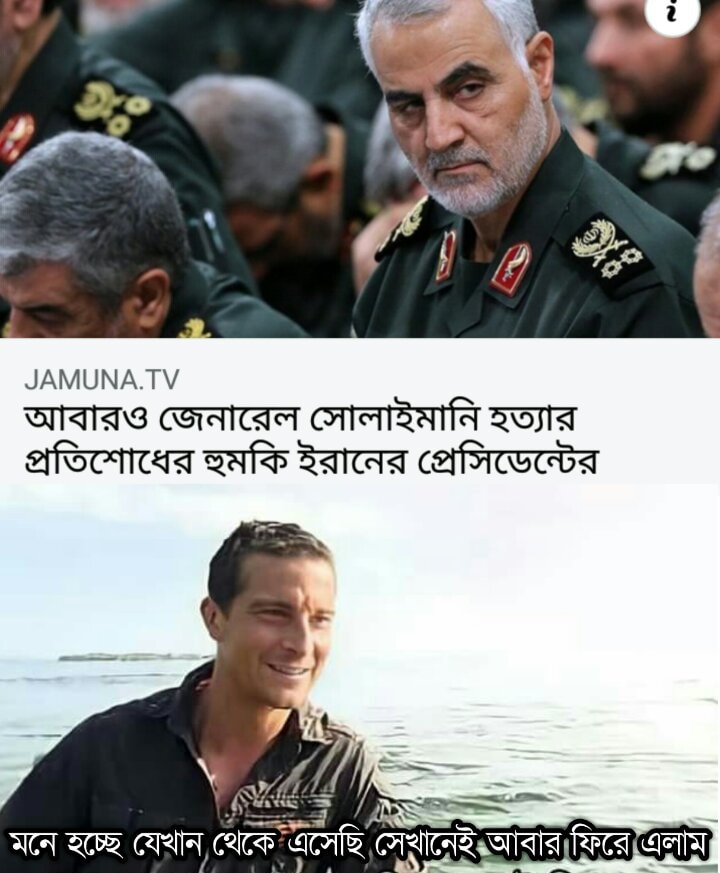
Caption: JAMUNA. TV   আবারও জেনারেল সোলাইমানি হত্যার প্রতিশোধের হুমকি ইরানের প্রেসিডেন্টের      মনে হচ্ছে যেখান থেকে এসেছি সেখানেই আবার ফিরে এলাম
Label: hate